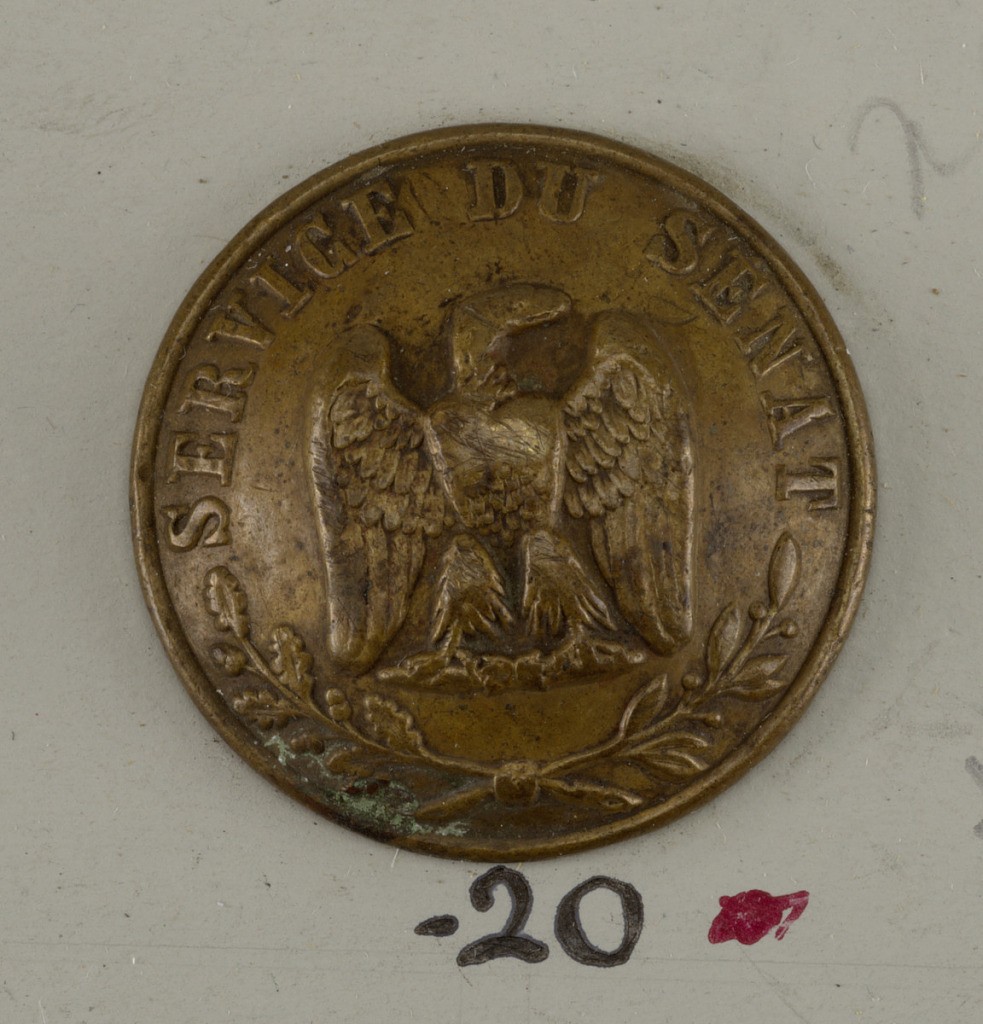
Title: Button
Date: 19th century
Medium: Brass
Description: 1931-59-20: Eagle, head to right, wings spread, resting on bar...